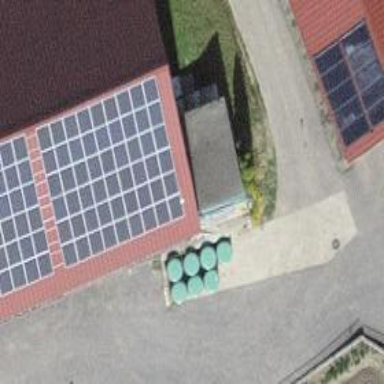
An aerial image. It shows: Solar photovoltaic panel generator.